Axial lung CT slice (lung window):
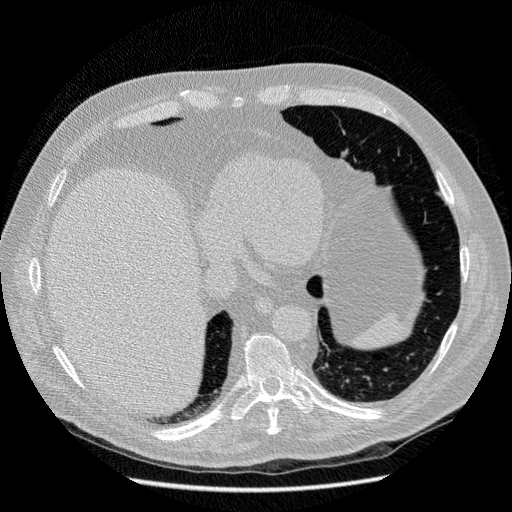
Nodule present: no